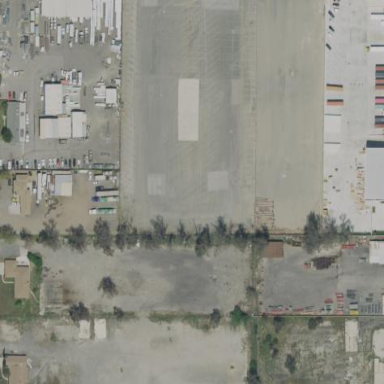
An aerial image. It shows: Industrial area.